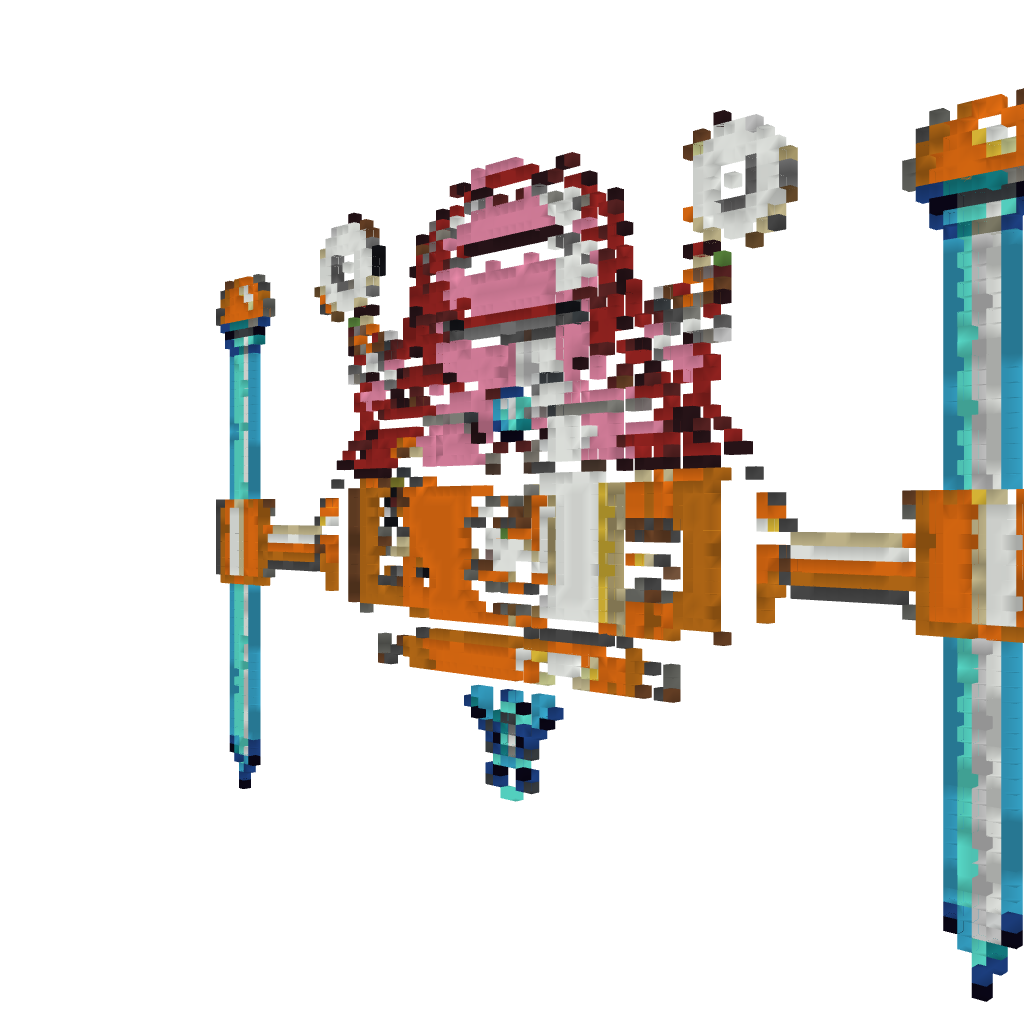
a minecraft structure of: Wily Machine #3 (ErnieCIII)